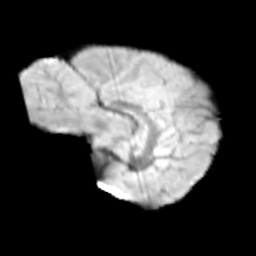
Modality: T2w
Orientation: sagittal
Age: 11
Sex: male
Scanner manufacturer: siemens
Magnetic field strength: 3 T
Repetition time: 3.8 s
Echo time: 0.07 s